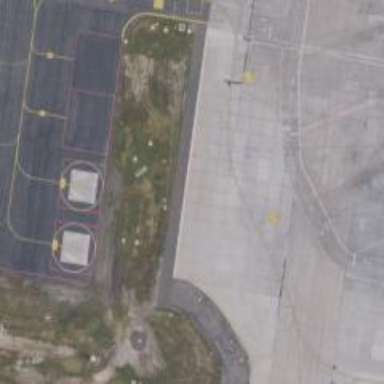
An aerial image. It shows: Image of taxiway at airport.